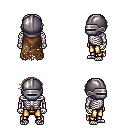
a pixel art fantasy rpg character, male body template, skeleton, brown tattered cape, gold greaves, light blonde short bangs hairstyle, metal helm, four views (front, back, left, right), 2x2 character sprite sheet, small pixel art, hard edges, no anti-aliasing